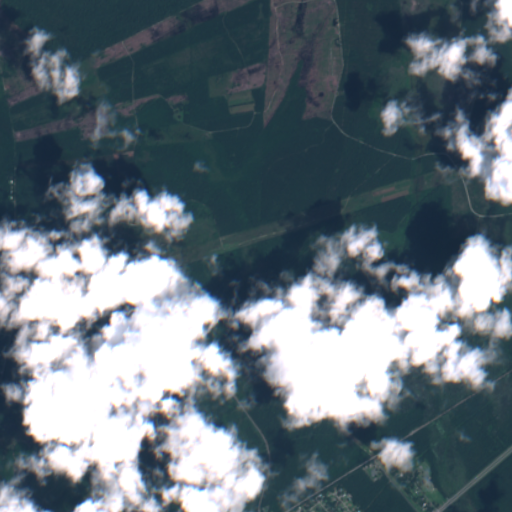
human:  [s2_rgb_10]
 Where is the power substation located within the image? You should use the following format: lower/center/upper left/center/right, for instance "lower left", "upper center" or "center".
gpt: The power substation is located in the center left of the image.
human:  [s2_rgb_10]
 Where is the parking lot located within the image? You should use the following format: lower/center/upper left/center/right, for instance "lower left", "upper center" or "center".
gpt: There is no parking lot in the image.